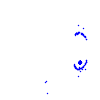
Particle: pion